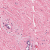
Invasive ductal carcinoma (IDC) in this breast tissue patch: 0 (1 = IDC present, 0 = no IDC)